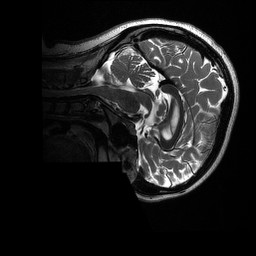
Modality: T2w
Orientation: sagittal
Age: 19
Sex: female